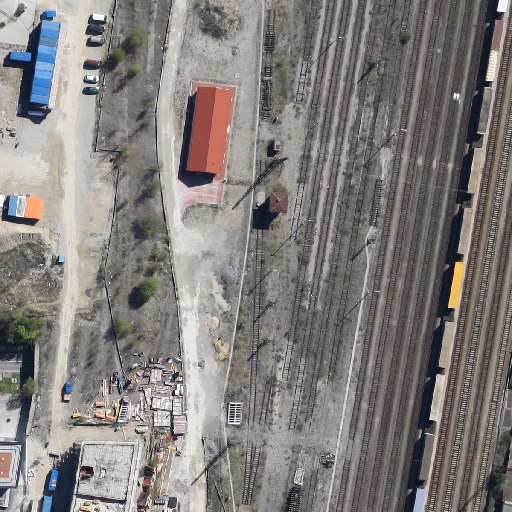
Referring expression: vehicle